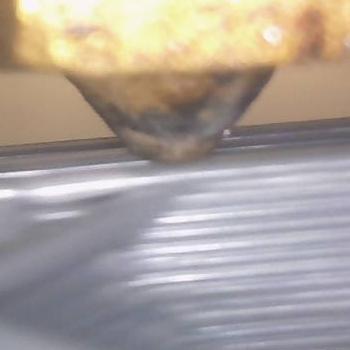
Flow rate: 188%